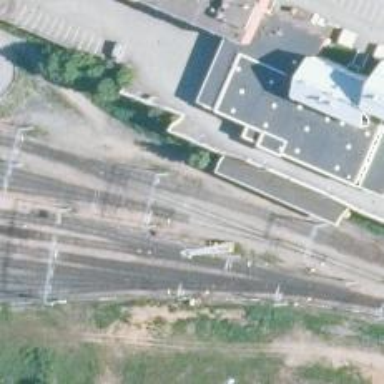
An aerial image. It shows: Wedge is used for the railway derail.